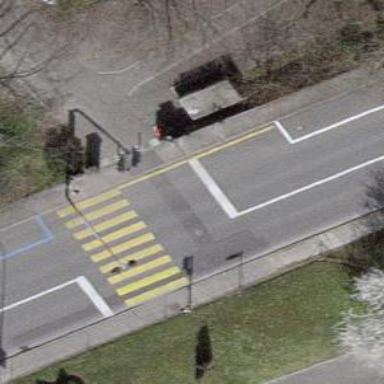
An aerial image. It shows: Bollard barrier.